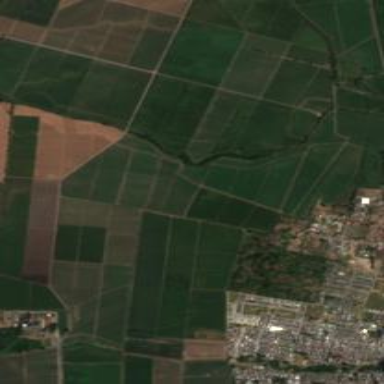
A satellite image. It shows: Farmland producing sugar cane.